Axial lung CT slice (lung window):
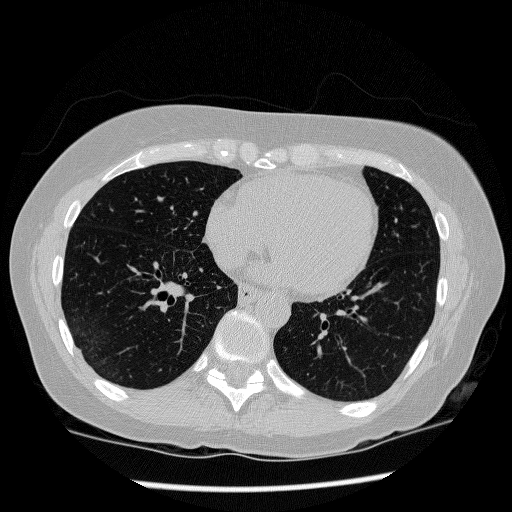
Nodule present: no